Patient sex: M
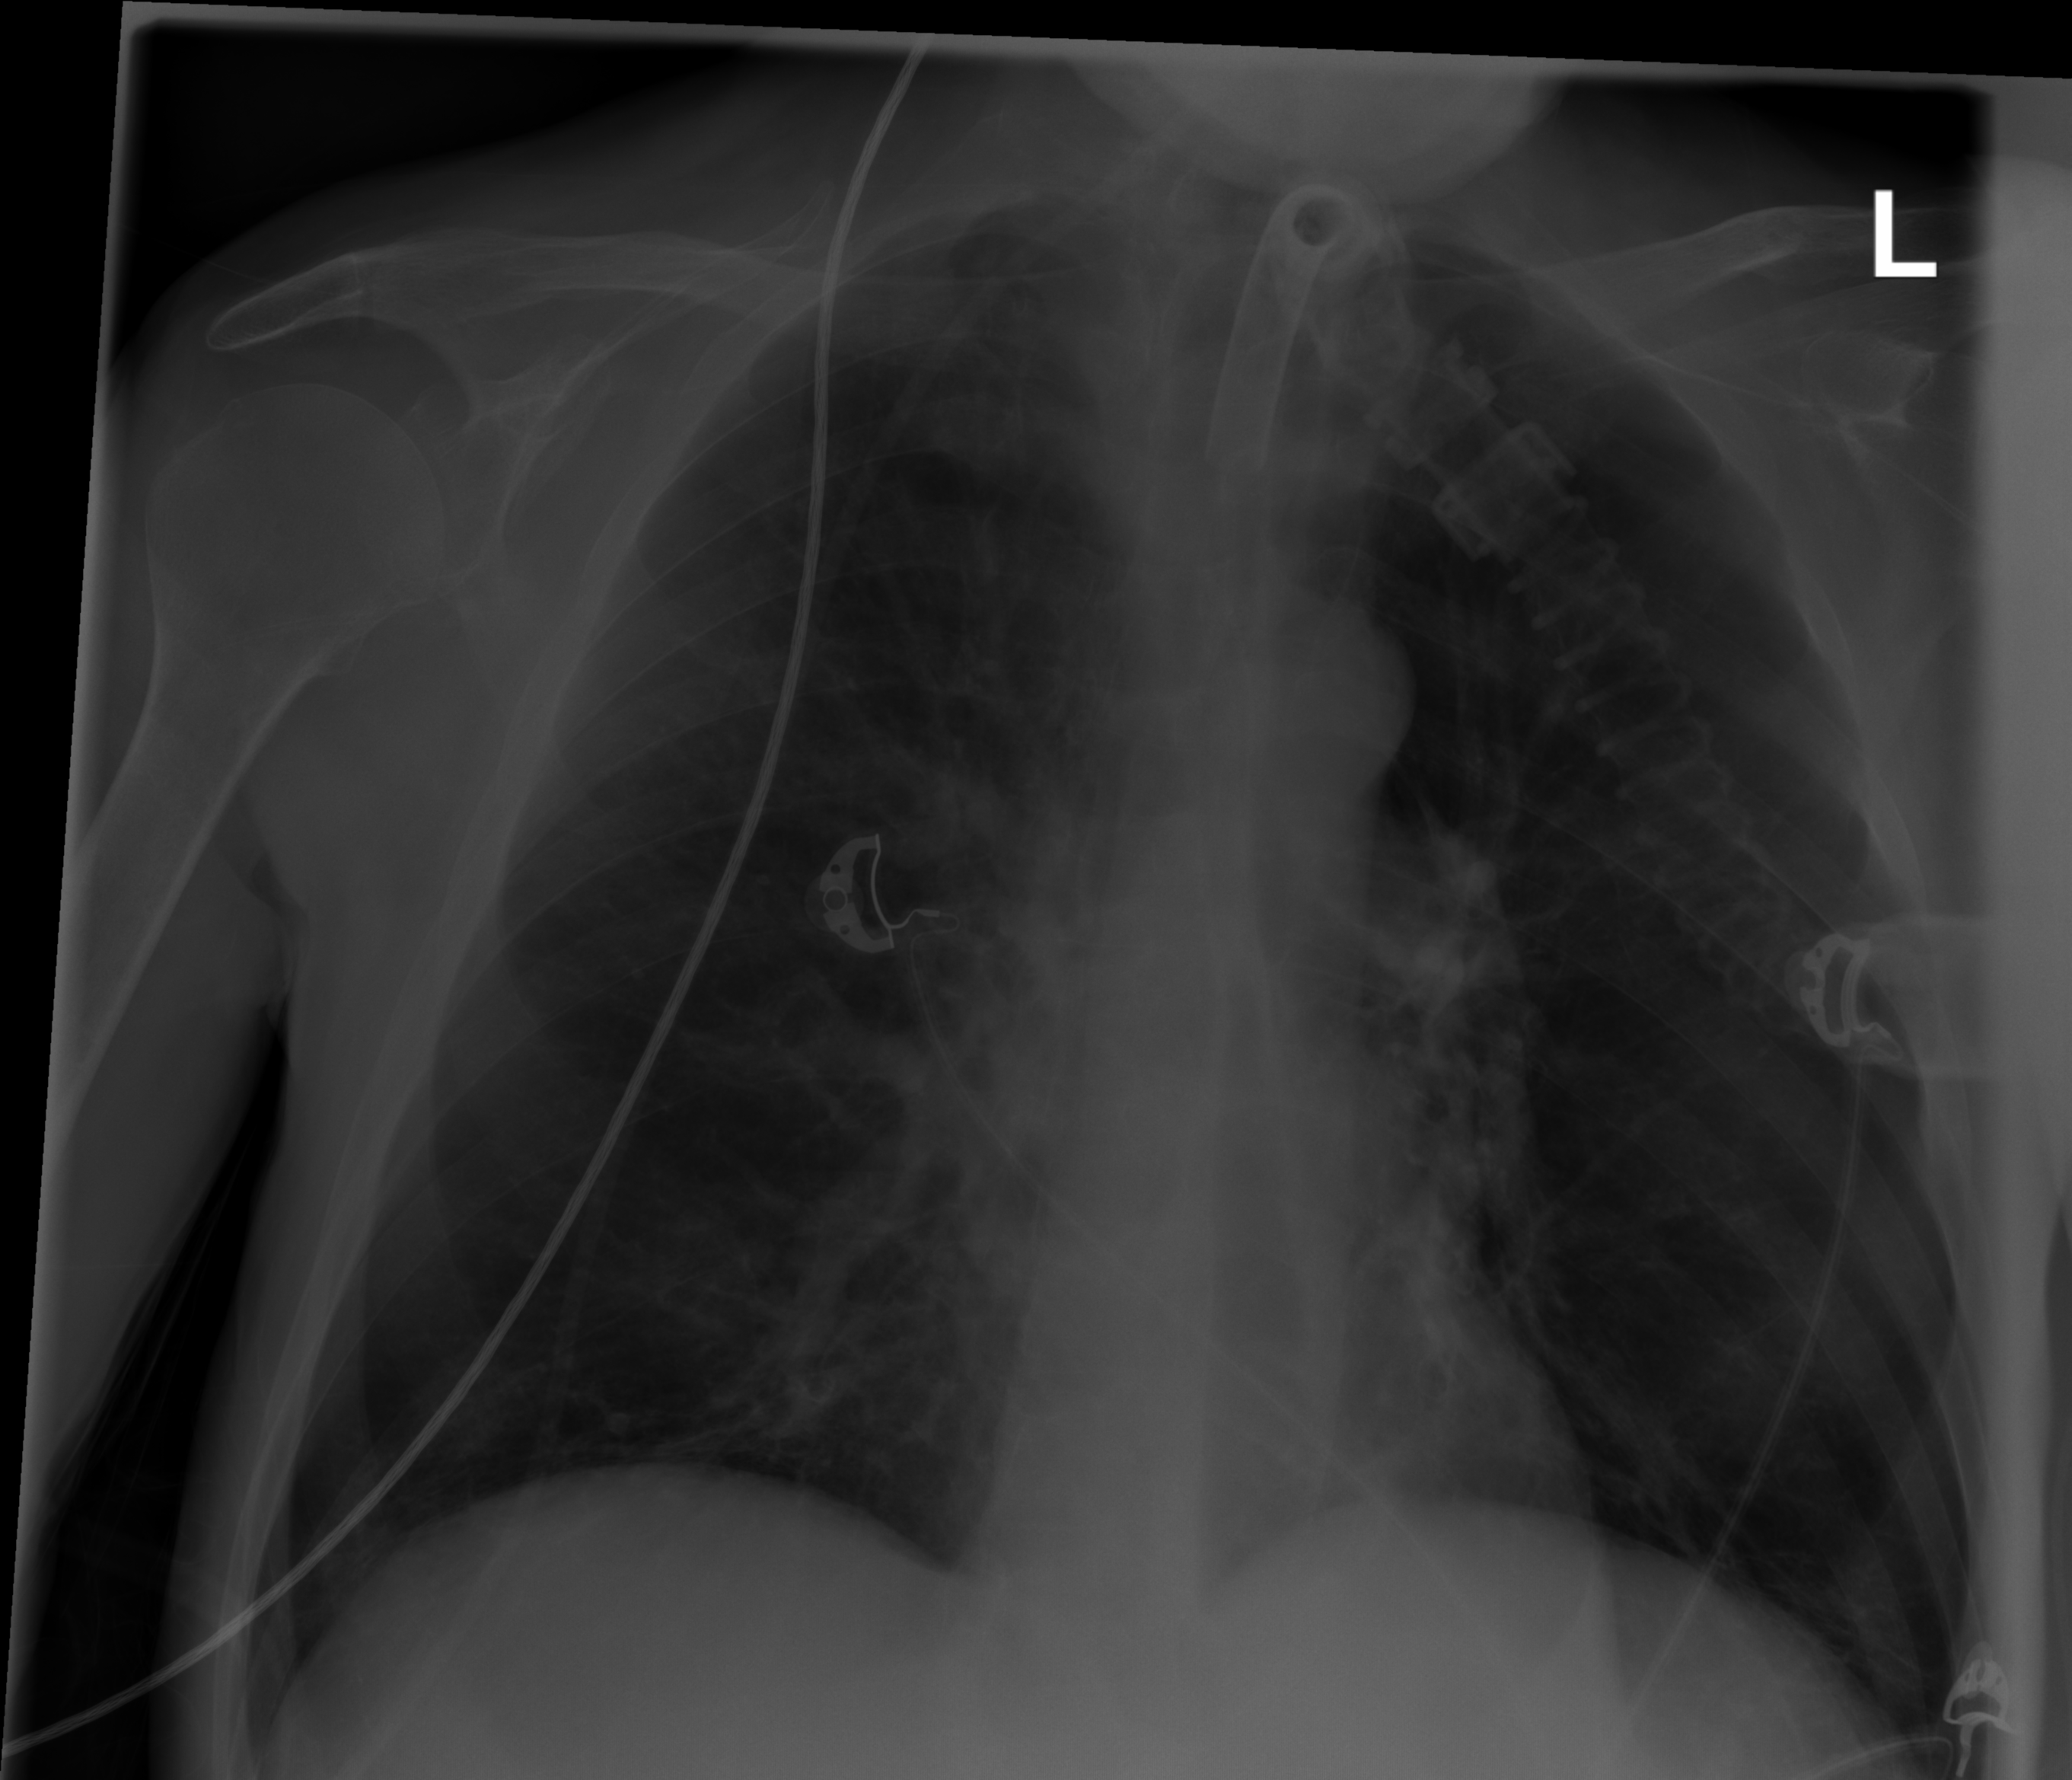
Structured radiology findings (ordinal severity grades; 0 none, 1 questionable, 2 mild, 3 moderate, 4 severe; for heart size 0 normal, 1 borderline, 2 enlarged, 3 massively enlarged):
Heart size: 0
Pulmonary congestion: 0
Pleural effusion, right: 0
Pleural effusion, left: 0
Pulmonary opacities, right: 0
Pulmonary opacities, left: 0
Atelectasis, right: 0
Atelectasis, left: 2